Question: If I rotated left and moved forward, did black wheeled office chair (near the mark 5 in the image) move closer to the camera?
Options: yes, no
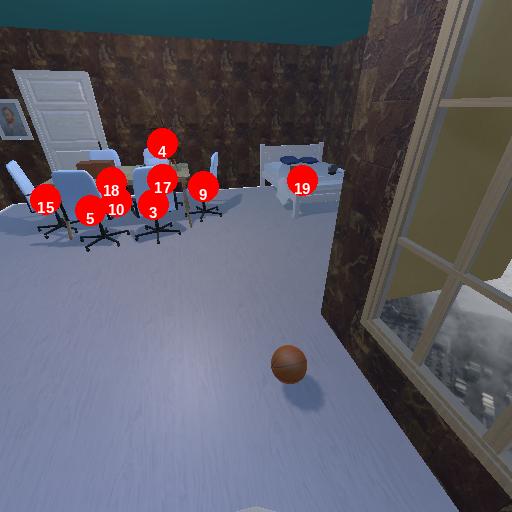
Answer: yes